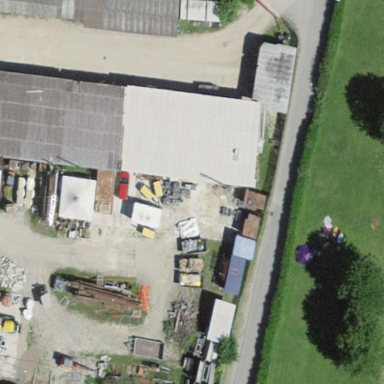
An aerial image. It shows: Industrial building.